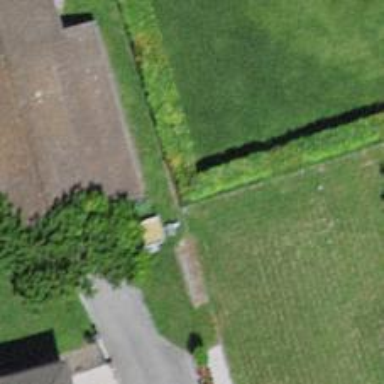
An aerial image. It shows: Hedge barrier.